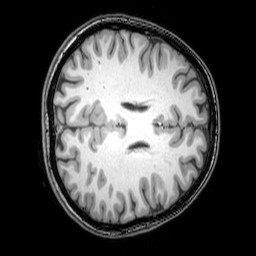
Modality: T1w
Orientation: axial
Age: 26
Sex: female
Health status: healthy
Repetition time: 0.081 s
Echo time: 0.037 s